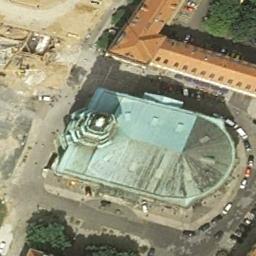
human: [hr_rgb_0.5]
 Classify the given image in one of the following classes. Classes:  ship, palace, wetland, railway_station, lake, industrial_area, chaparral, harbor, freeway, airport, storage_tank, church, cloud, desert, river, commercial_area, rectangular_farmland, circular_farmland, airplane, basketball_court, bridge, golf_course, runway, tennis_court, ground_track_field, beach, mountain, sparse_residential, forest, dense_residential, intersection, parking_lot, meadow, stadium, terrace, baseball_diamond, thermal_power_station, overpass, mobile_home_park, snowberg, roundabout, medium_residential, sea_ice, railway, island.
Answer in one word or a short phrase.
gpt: church